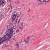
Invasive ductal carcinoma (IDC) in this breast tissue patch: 0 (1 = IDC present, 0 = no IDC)